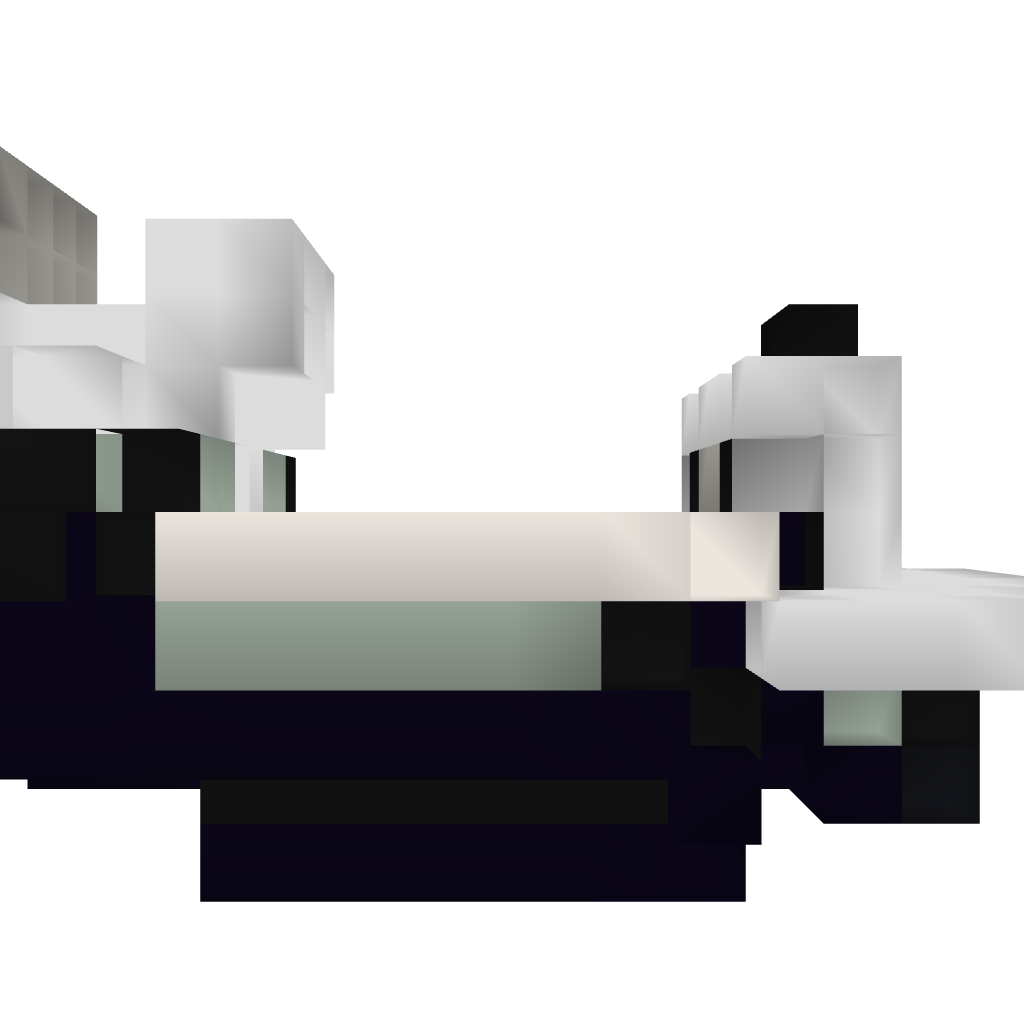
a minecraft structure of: Ultimate TNT Cannon V. 1